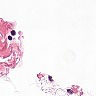
Metastatic tissue present: no